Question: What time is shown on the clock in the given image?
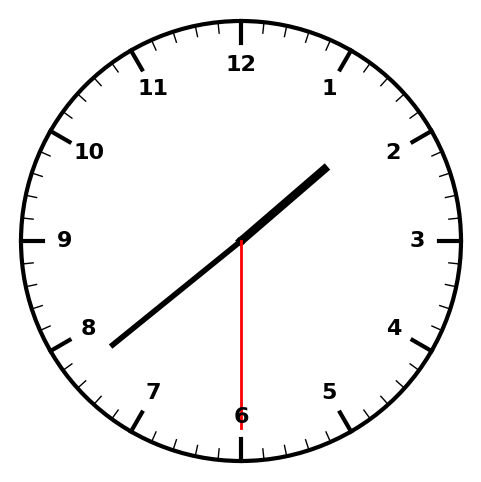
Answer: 01:38:30